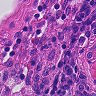
Metastatic tissue present: no